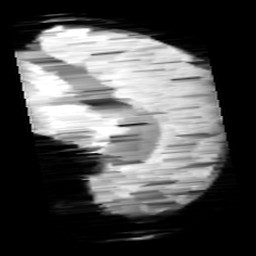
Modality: minIP
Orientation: sagittal
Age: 11
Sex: male
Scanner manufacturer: siemens
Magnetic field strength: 3 T
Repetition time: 0.027 s
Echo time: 0.02 s